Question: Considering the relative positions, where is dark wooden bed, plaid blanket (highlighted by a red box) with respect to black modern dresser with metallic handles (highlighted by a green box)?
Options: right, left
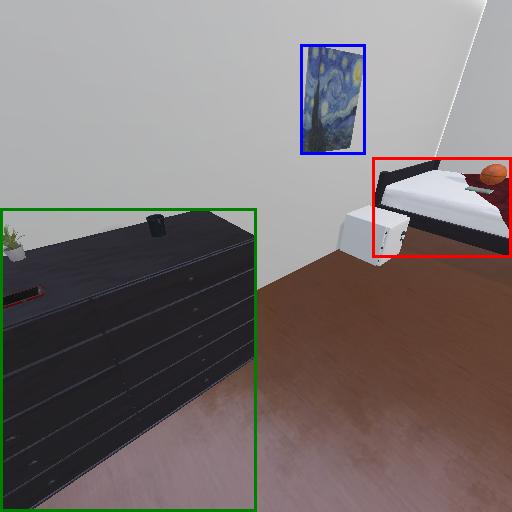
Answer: right